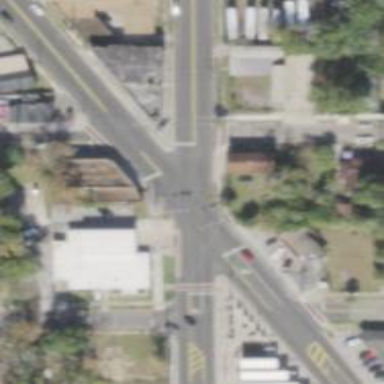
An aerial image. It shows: Marked road crossing.